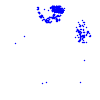
Particle: proton